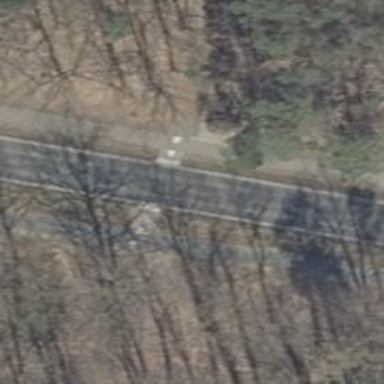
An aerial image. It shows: Unmarked crossing on footway.